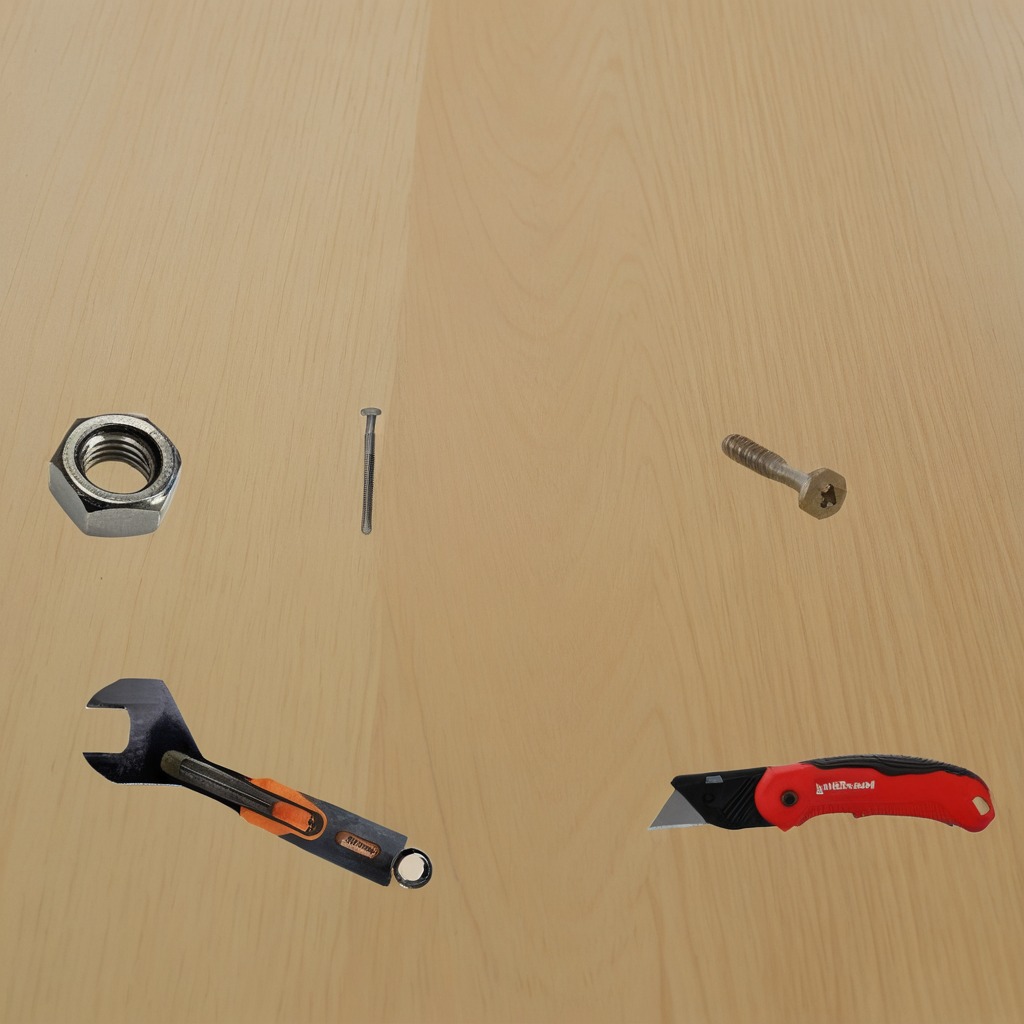
A utility knife, a metal machine screw, an iron nail, a metal nut, and a wrench are lying on the plywood surface.